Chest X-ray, PA view. Patient: 31 years old, sex F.
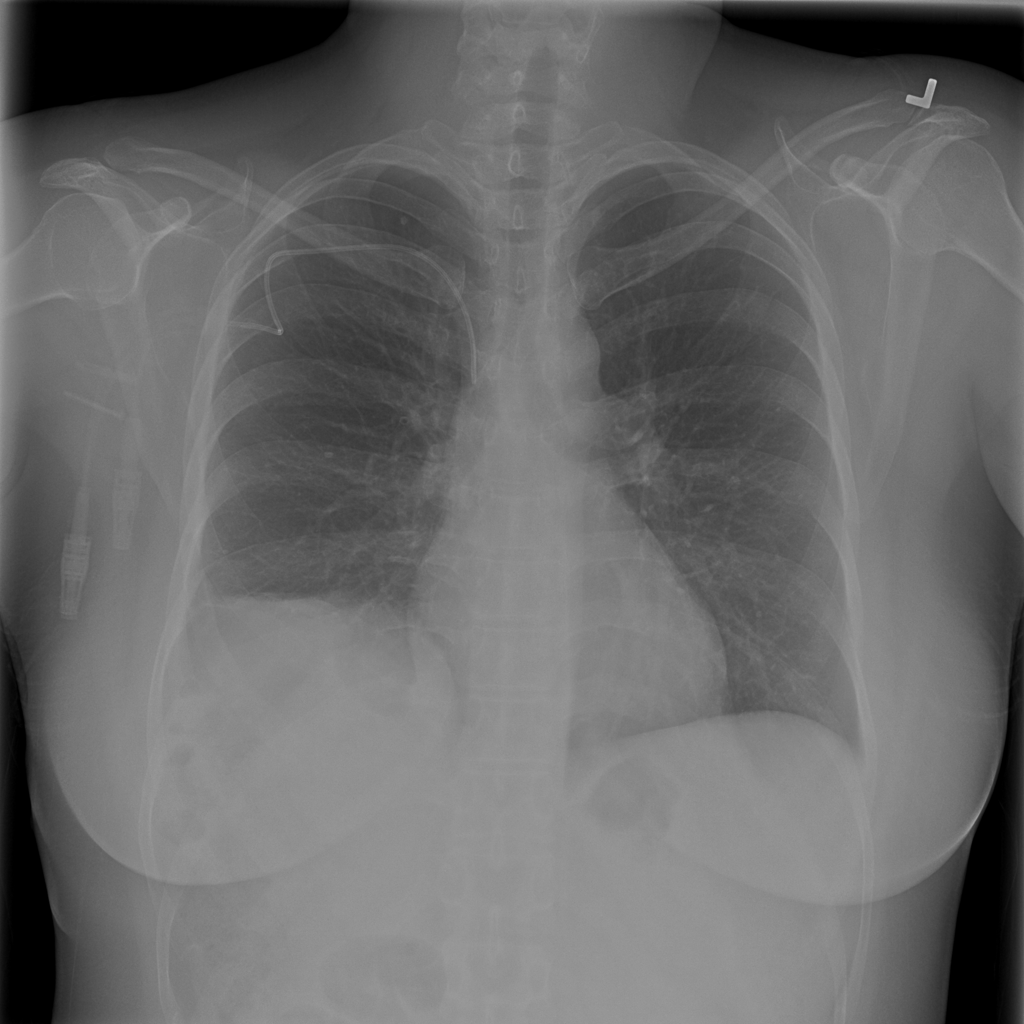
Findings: No Finding